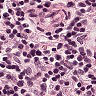
Metastatic tissue present: no